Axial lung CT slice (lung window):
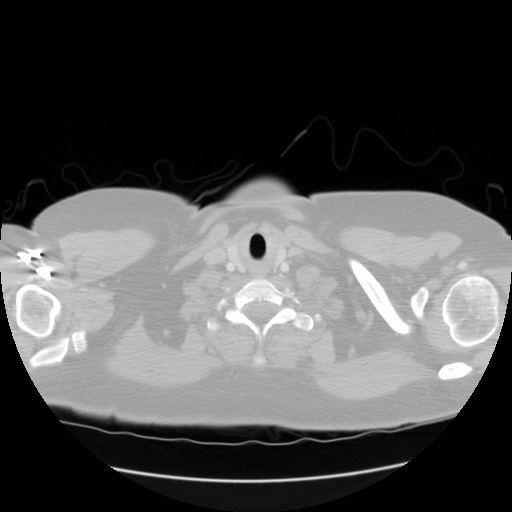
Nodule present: no